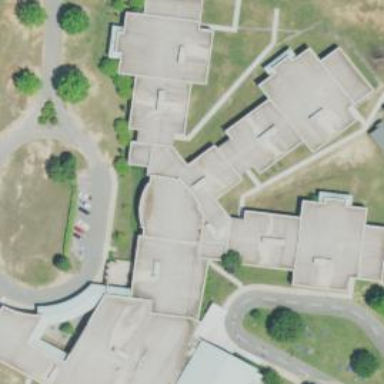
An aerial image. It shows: School building.